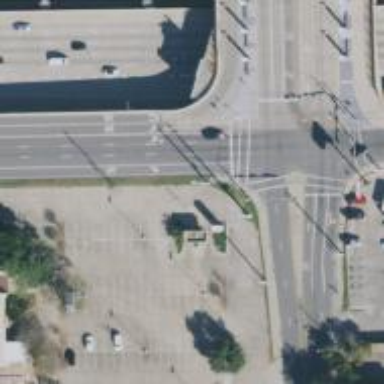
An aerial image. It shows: Secondary road with separate sidewalks.